Interaction volume radius: 5 \u00c5
Interaction volume height: 30 \u00c5
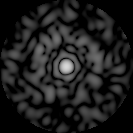
Disorder parameter: 0.8557